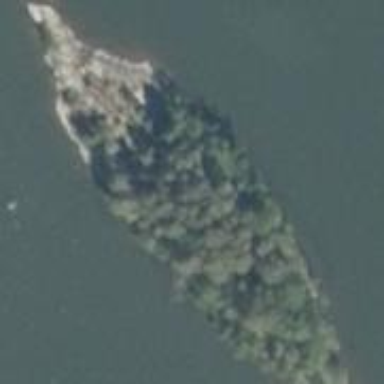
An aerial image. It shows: Islet.